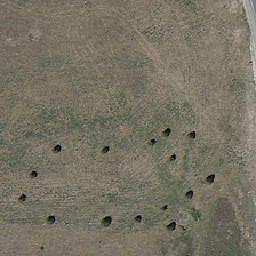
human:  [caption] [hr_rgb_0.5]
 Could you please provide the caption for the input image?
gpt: the are some holes in the meadow which is close to a road .

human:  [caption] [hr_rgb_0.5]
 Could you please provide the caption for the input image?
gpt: A road passes through a yellow meadow dotted with green trees.

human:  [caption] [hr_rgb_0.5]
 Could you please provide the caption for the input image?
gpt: The road is passed by a yellow meadow decorated with several green trees.

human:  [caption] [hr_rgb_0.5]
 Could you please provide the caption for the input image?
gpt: Some black holes are set in this rather bald meadow.

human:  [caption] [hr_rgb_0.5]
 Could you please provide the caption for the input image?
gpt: There are several black holes in this rather bare meadow.